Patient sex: F
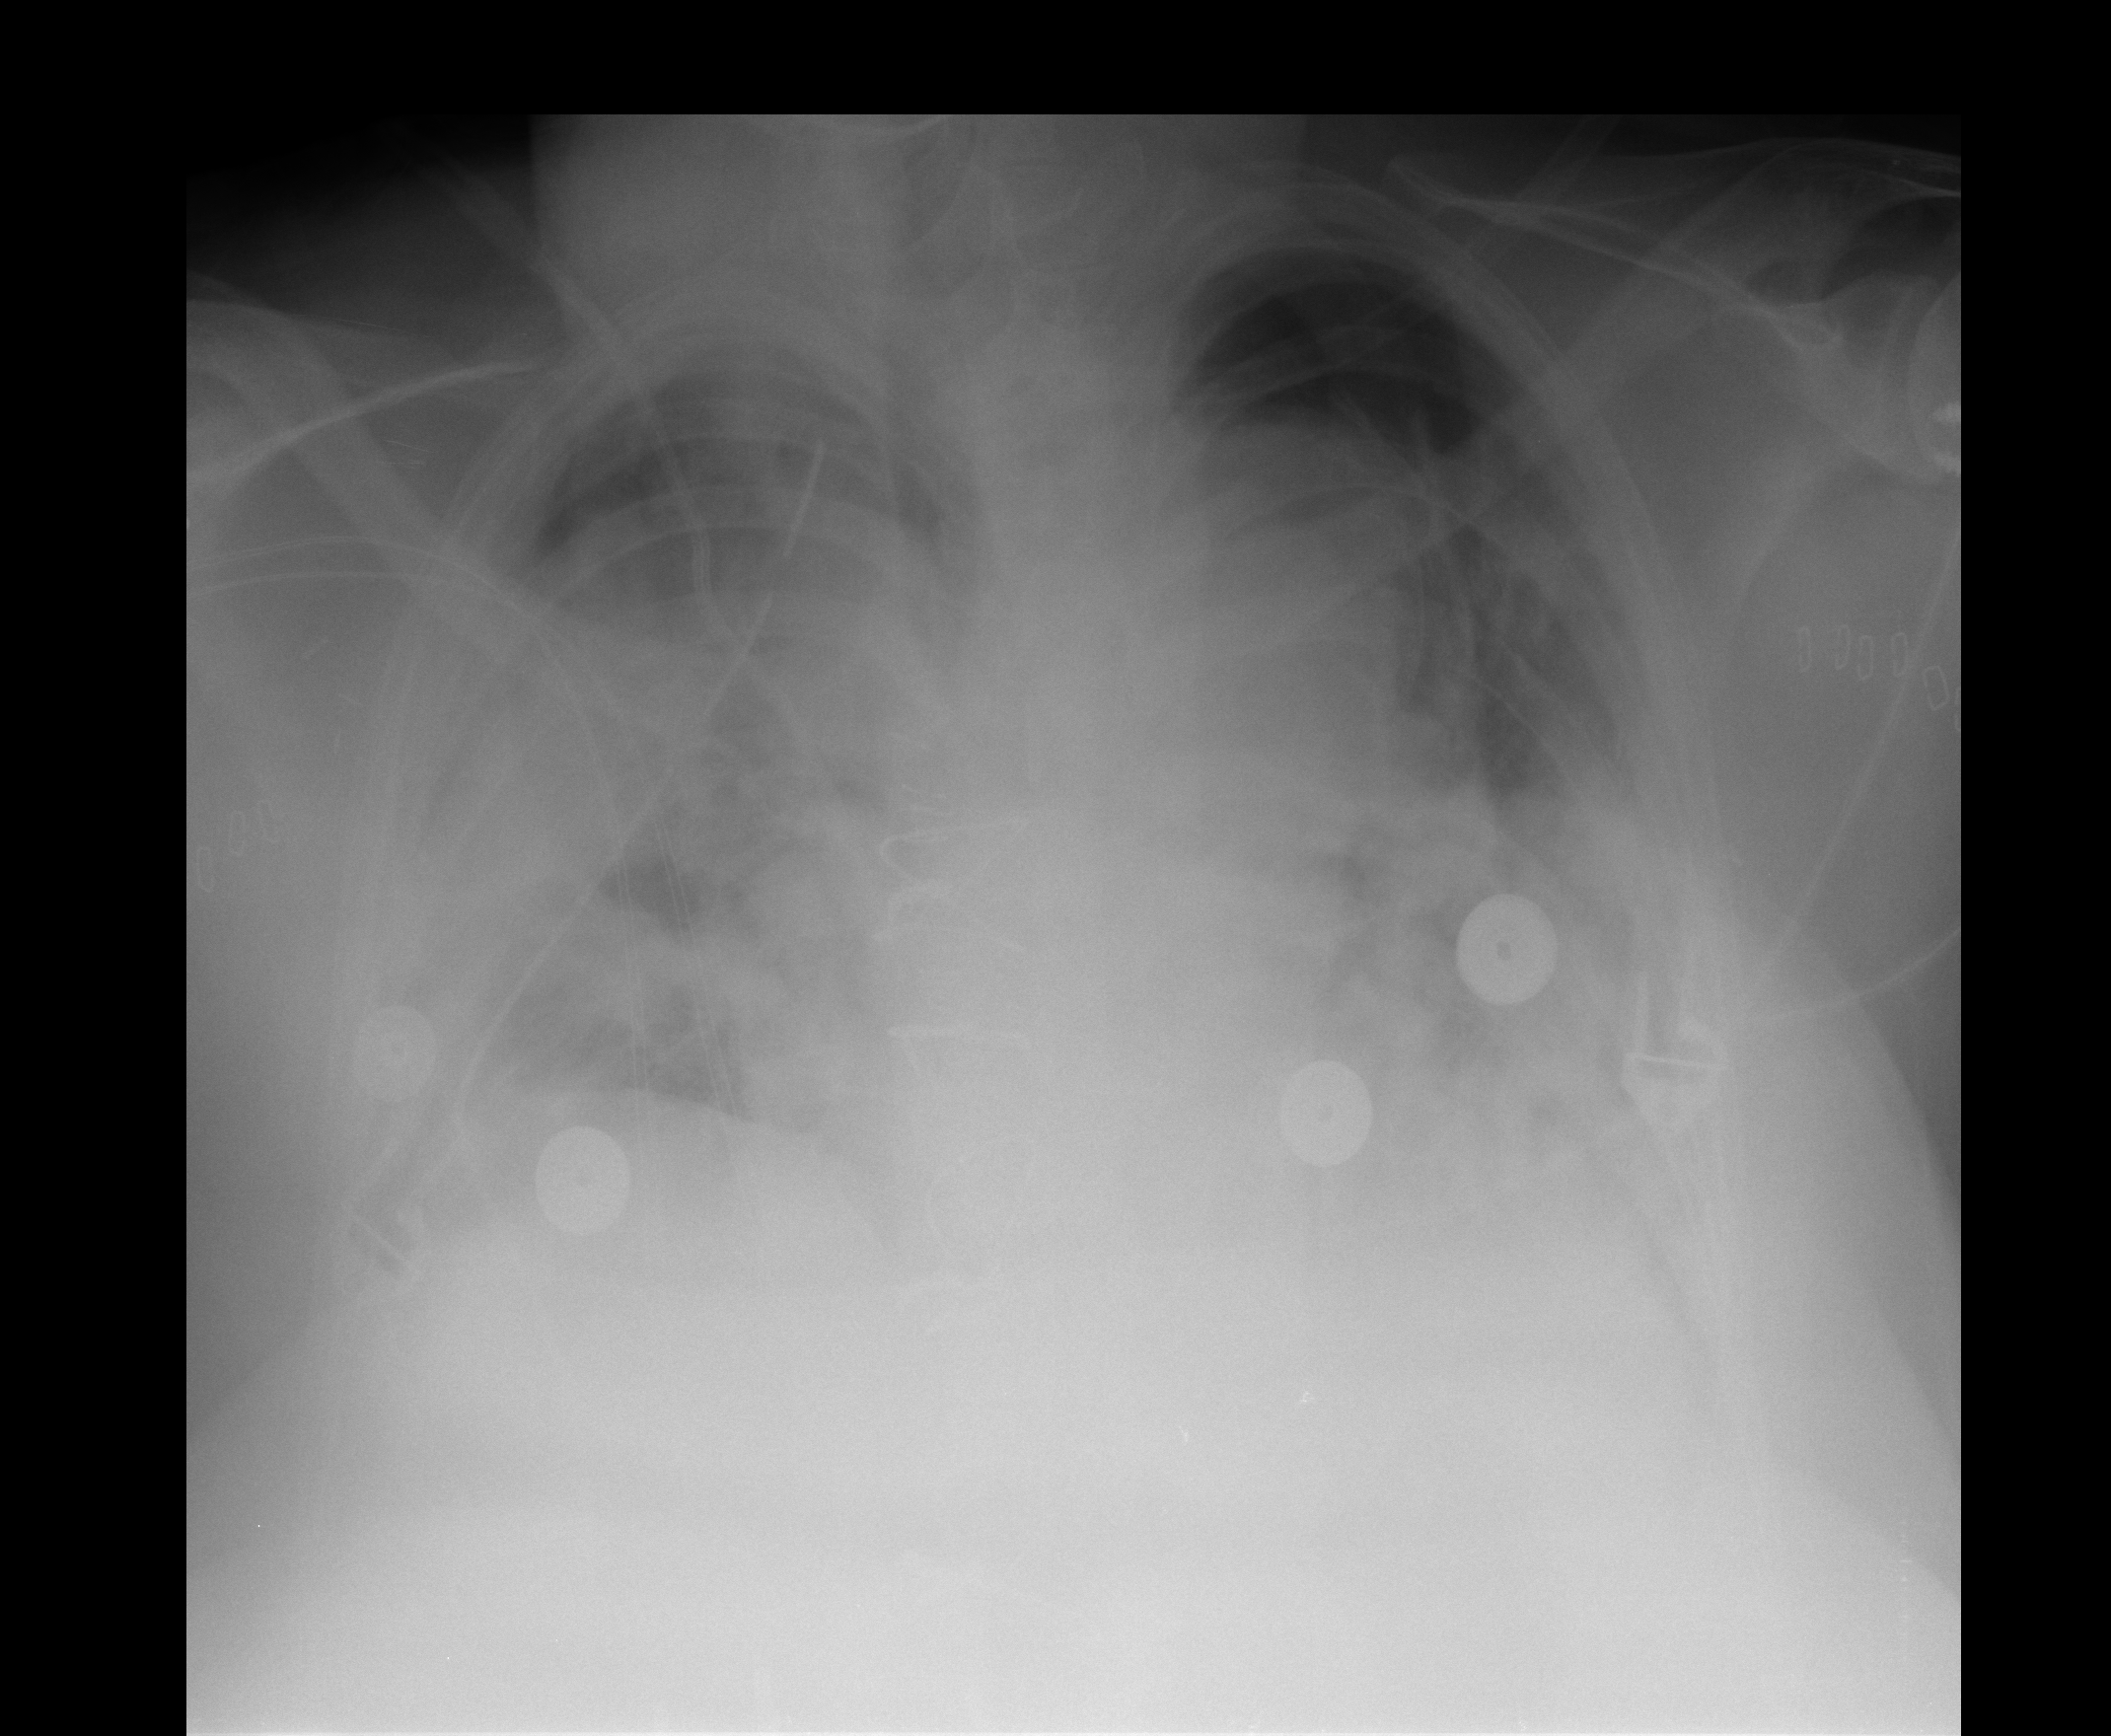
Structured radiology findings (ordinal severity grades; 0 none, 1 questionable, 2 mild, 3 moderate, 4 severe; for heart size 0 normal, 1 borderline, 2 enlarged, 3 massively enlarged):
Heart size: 2
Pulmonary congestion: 2
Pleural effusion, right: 3
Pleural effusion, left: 3
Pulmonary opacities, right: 3
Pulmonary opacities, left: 3
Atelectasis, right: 3
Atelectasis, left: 2